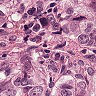
Metastatic tissue present: yes